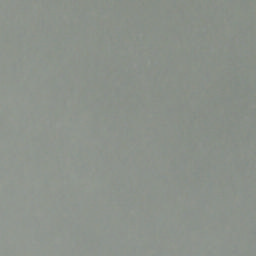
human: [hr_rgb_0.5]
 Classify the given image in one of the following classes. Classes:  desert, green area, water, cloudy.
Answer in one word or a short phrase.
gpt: cloudy